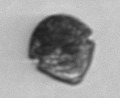
Label: Scrippsiella